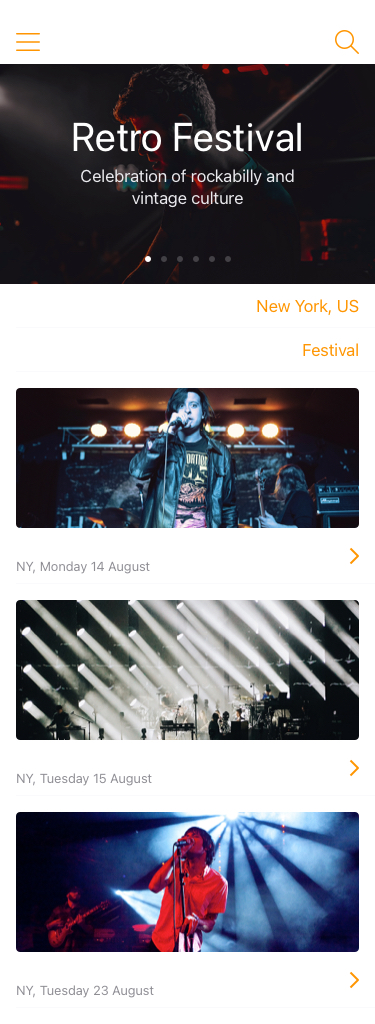
Text in this UI design:
Celebration of rockabilly and vintage culture
Retro Festival